Field crop: maize
Growth stage: 2
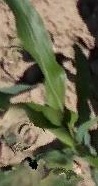
Species: maize